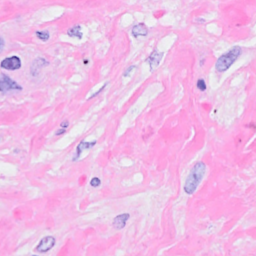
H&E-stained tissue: Breast